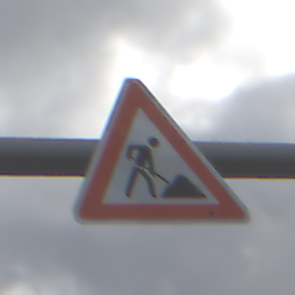
Verkehrszeichen: Arbeitsstelle
Umgebung: Outdoor, Nature
Tageszeit: Midday
Wetter: PartlyCloudy
Licht: Natural
Jahreszeit: NotSpecified
Kontrast: LowContrast